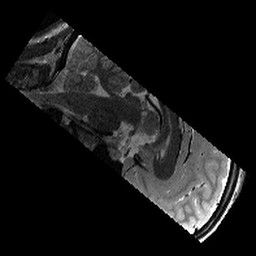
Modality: T2w
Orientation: sagittal
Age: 10
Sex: female
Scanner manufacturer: siemens
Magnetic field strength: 3 T
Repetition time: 9.23 s
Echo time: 0.067 s